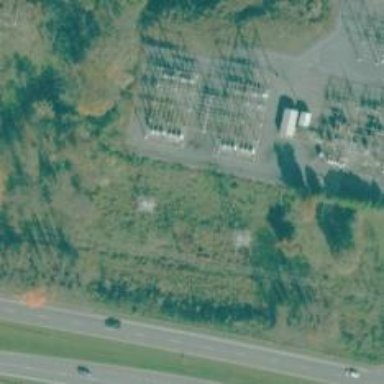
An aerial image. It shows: Switch used for power control.